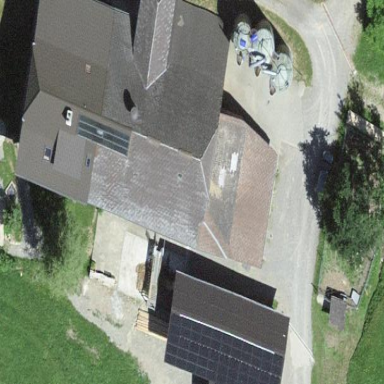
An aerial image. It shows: Farm building.